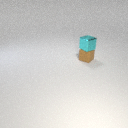
small cyan metal cube above small brown rubber cube